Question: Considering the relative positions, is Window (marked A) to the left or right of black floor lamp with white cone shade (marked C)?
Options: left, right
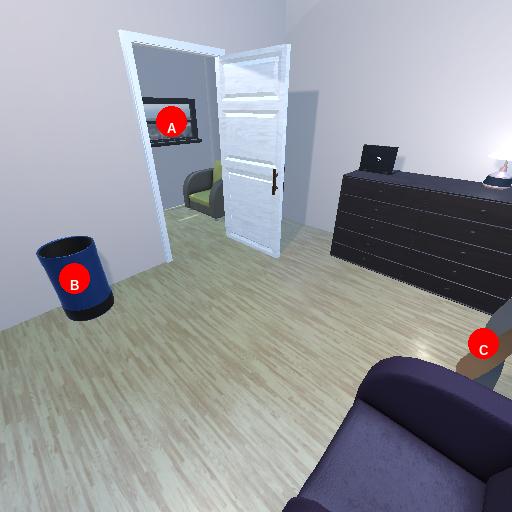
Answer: left